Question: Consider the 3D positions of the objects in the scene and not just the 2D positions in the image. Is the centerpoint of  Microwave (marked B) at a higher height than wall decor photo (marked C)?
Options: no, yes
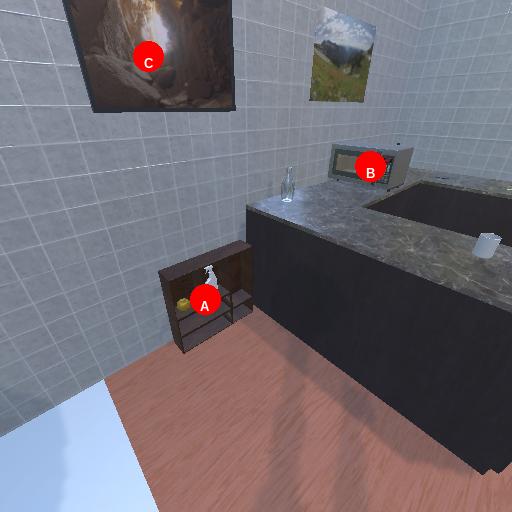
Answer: no